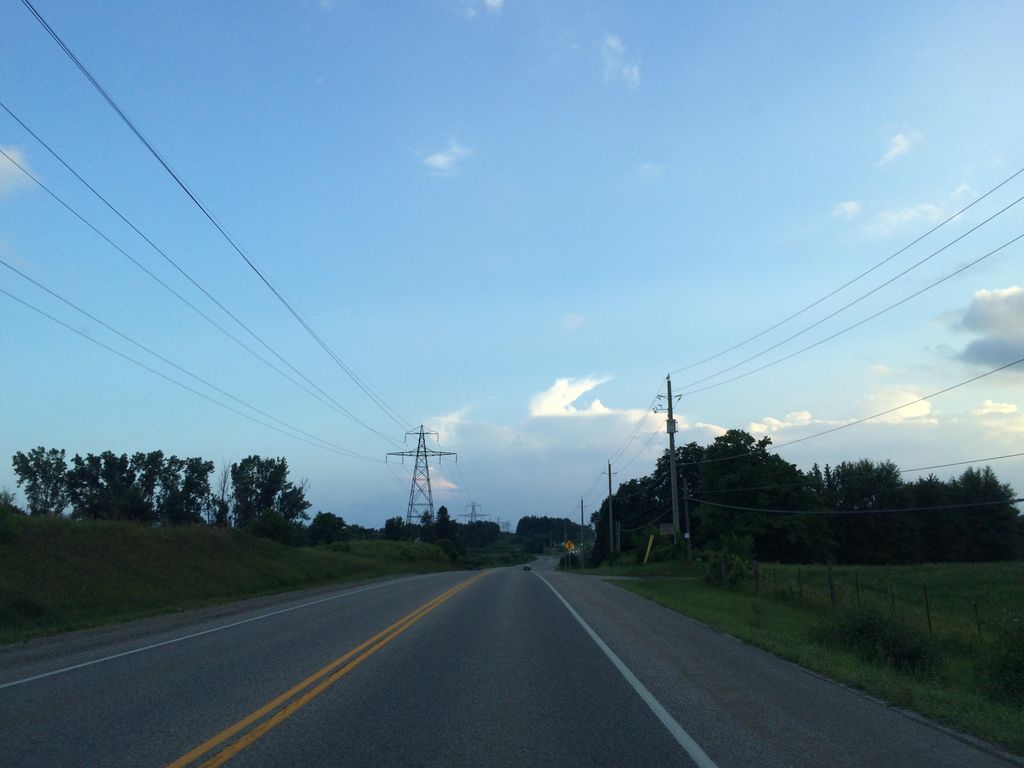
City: kitchener-waterloo